Question: Visual Studio seems to consist of a single solution file (*.sln) along with one or more project files (a C# project would have the *.csproj extension).
I have been playing around with a console application that parses existing directory entries to create solution files with the associated project files.
It works, but every time I run into a new project here at work I find myself spending a week or more debugging my console project so that it can churn out a solution for that particular work project.
Is there something out there already that can create a VS solution out of an existing file structure?
As you can tell from my screen capture below, these projects are nested very deep, so it would take a very long time to do this with the folder below with the "by mouse" technique in the Visual Studio IDE.

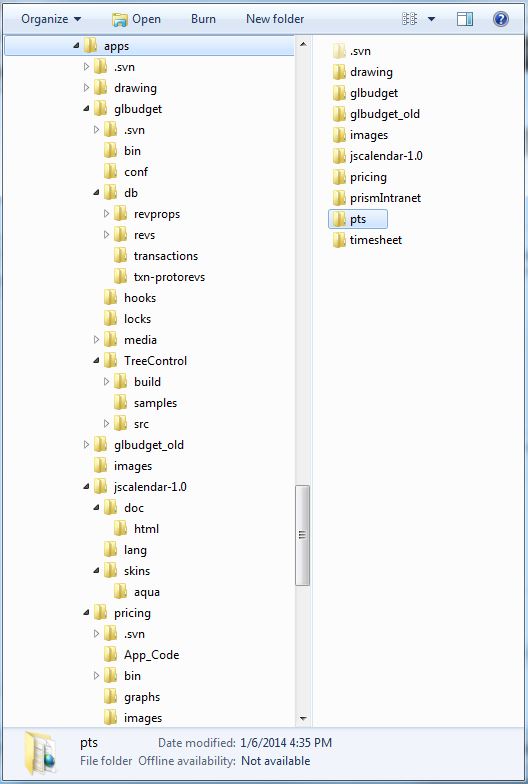
Answer: I created the custom console application that is posted in this post:
<URL>
I invite others to contribute how they approached this solution, though.